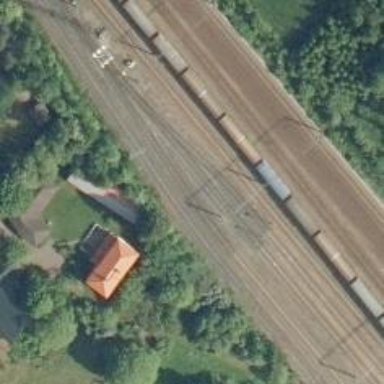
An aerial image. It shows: Railway yard with electrified contact lines.